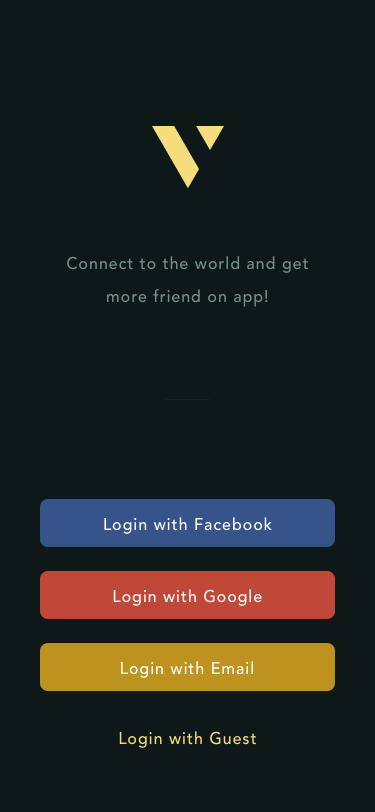
Text in this UI design:
Login with Guest
Login with Email
Login with Google
Login with Facebook
Connect to the world and get
more friend on app!